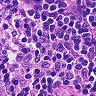
Metastatic tissue present: no